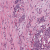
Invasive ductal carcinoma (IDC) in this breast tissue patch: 1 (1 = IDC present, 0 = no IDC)